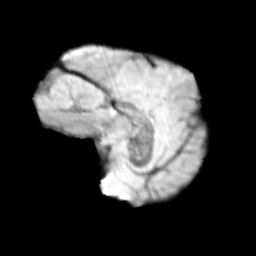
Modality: T2w
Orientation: sagittal
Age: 10
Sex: male
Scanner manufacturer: siemens
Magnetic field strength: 3 T
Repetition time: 3.8 s
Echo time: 0.07 s